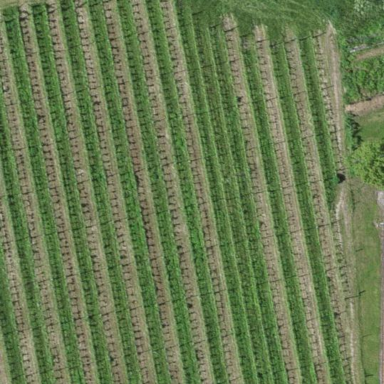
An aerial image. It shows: Vineyard growing grapes.